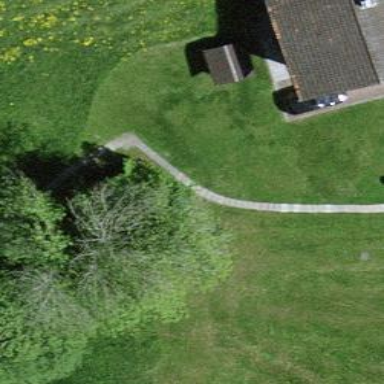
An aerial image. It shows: Unpaved footway.